Field crop: maize
Growth stage: 2
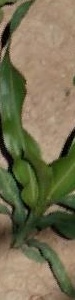
Species: maize